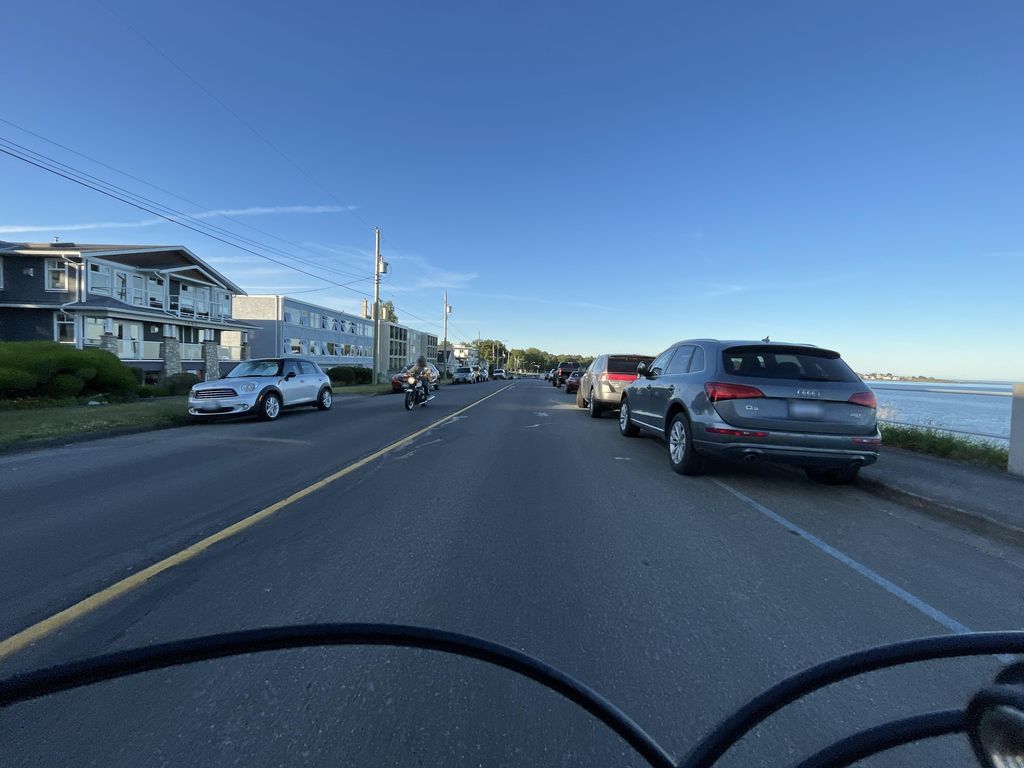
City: victoria